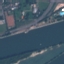
Land use / land cover class: River